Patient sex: M
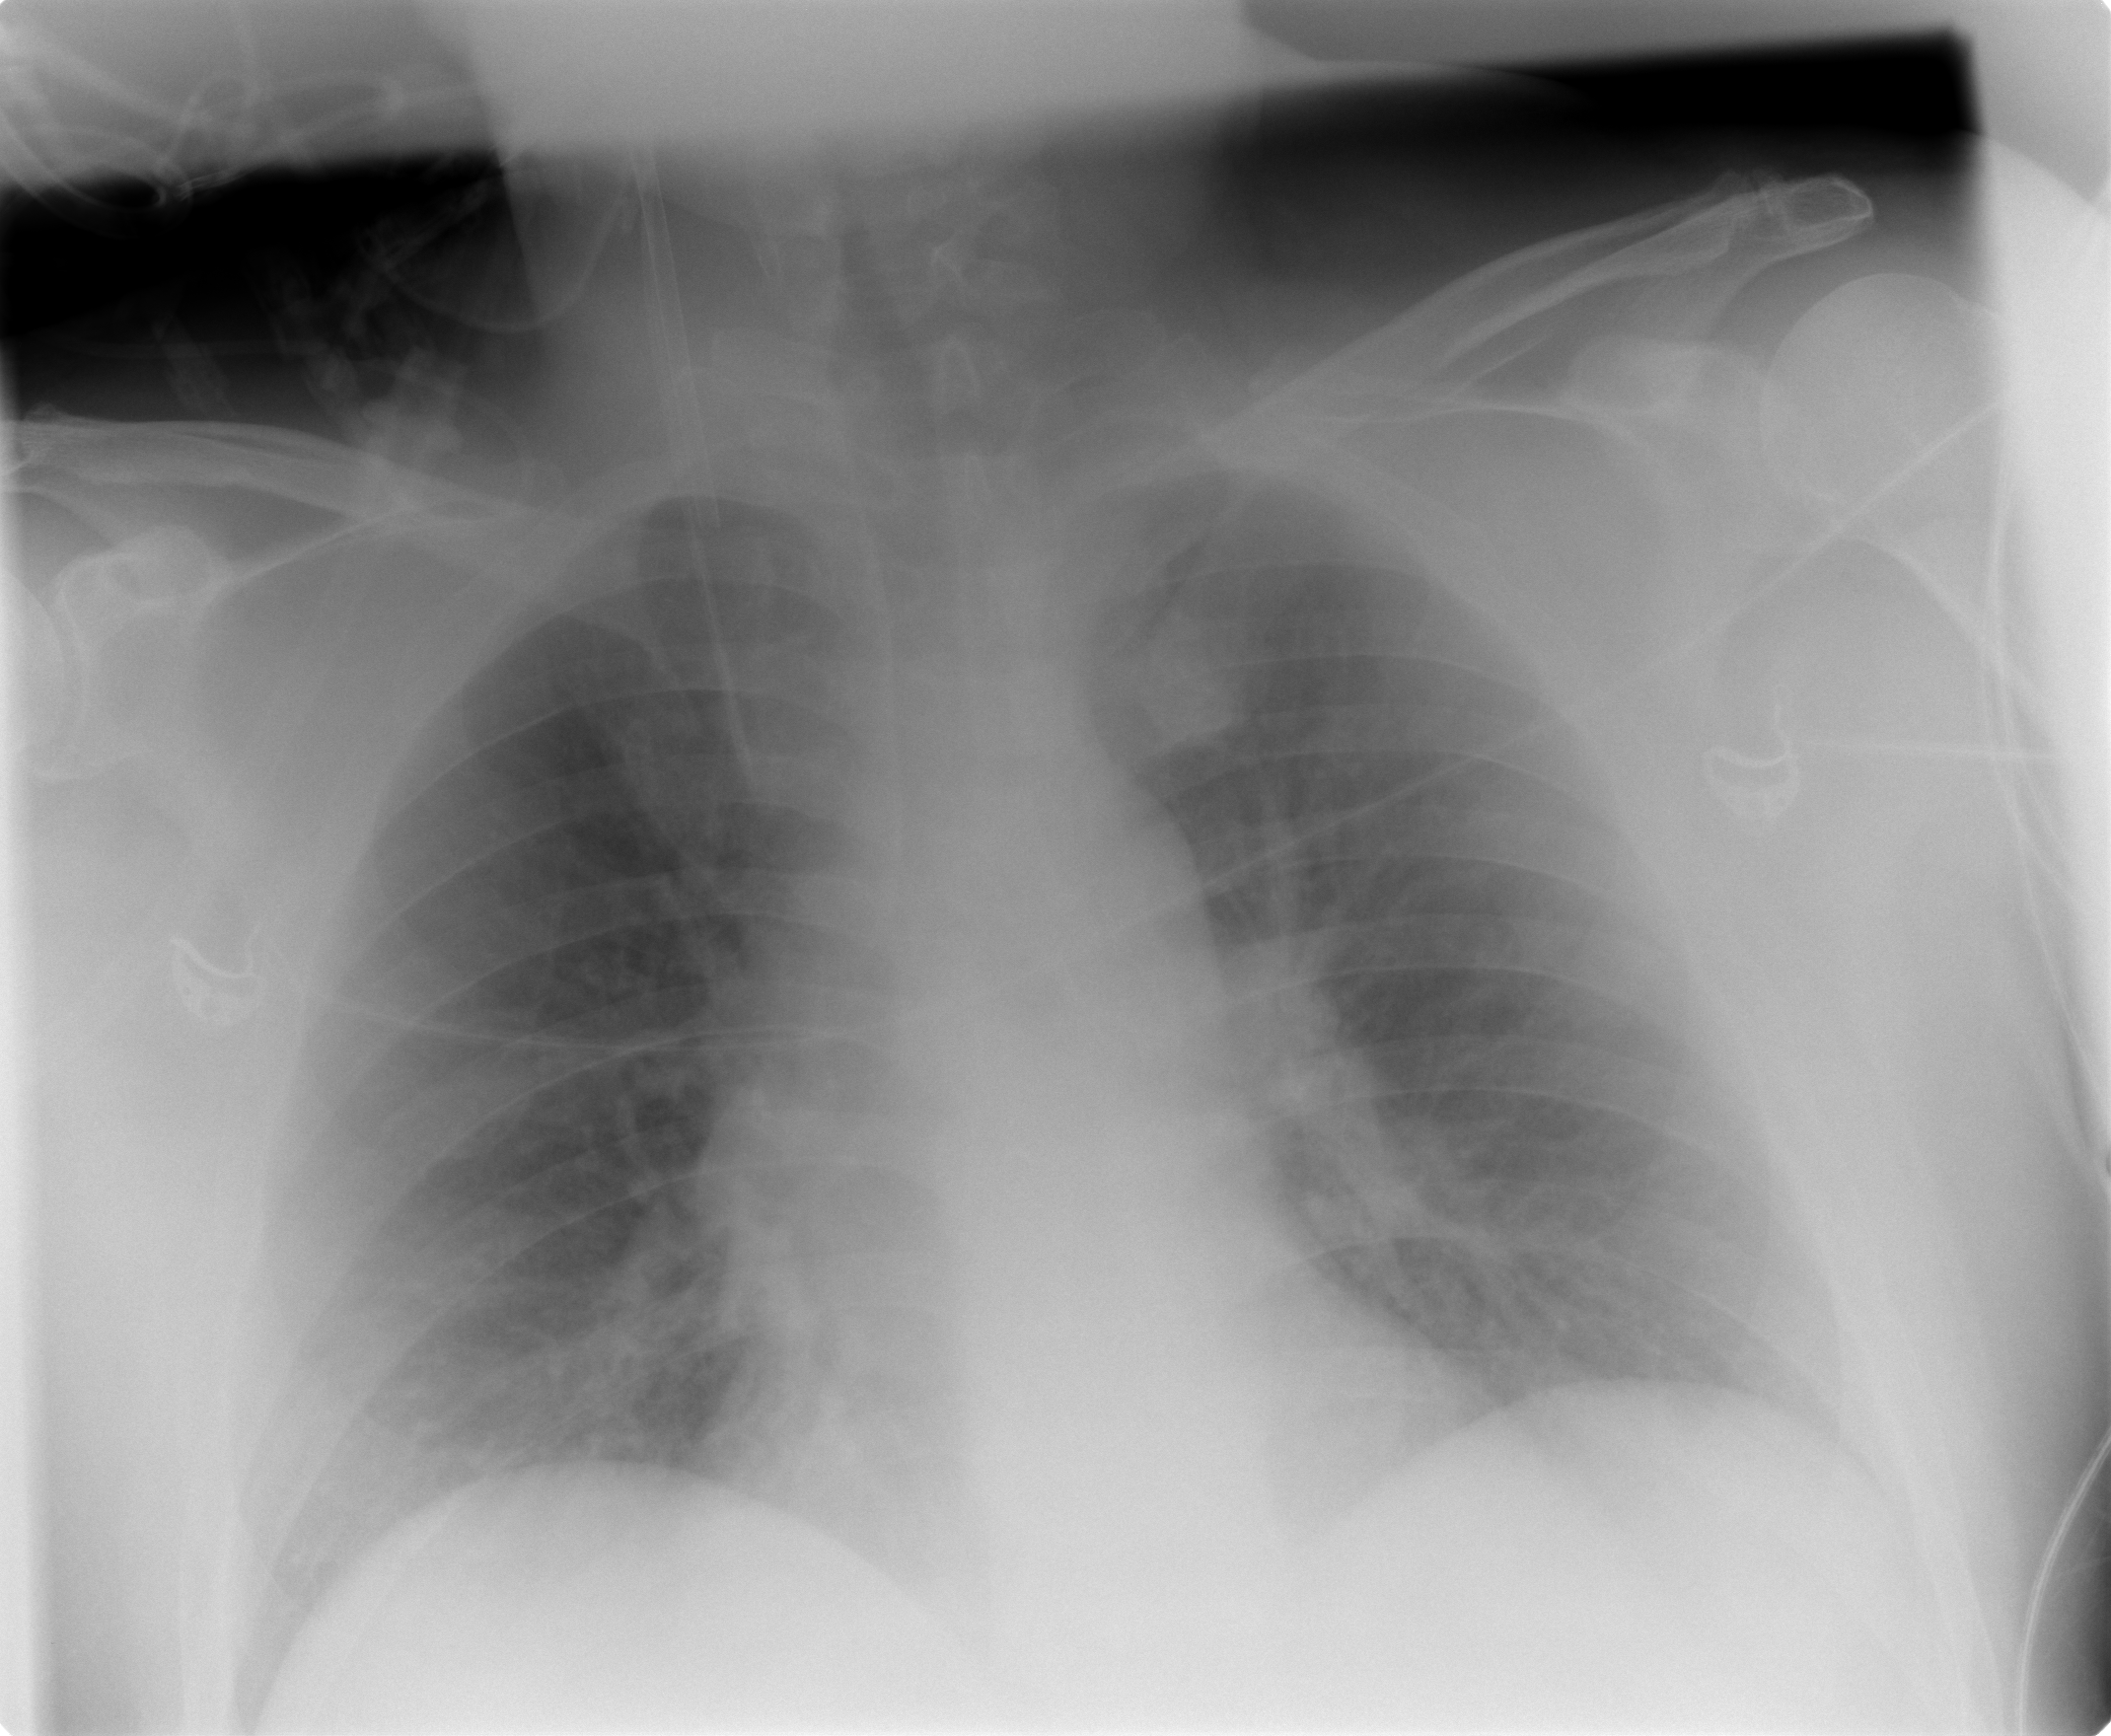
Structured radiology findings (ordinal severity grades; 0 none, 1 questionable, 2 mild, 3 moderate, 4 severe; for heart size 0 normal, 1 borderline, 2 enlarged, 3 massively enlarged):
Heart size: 0
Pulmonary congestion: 2
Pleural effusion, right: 0
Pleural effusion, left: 0
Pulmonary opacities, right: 0
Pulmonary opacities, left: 1
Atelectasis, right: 1
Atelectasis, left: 0